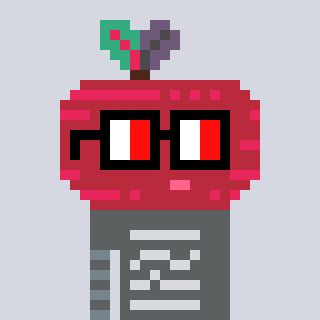
a pixel art character with square glasses with black frames and red eyes, a beet-shaped head and a gunk-colored body on a cool background